Interaction volume radius: 5 \u00c5
Interaction volume height: 15 \u00c5
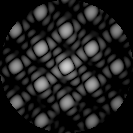
Disorder parameter: 0.06375